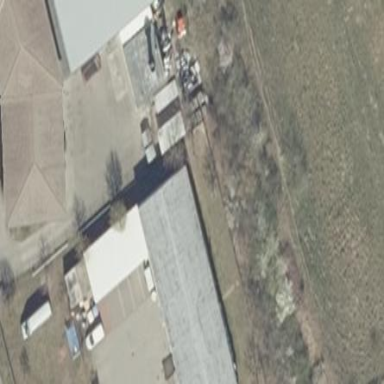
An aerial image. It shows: Flat-roofed building with gray roof.